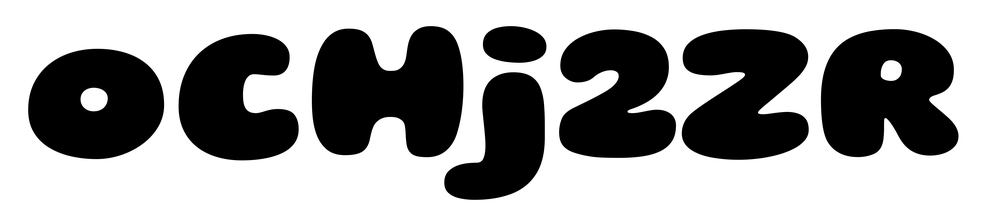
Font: Gluten_Black